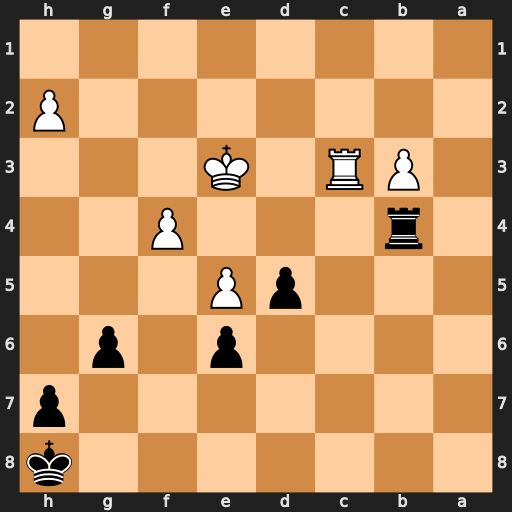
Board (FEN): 7k/7p/4p1p1/3pP3/1r3P2/1PR1K3/7P/8
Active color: b
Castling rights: -
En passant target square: -
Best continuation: d4+ Kd3 dxc3